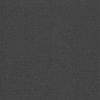
Label: dusty